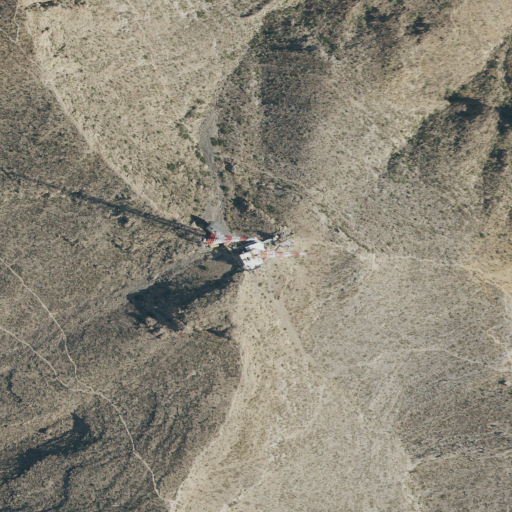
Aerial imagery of mountain in Texas named Ranger Peak containing shrub, grassland, deciduous forest, and low intensity development